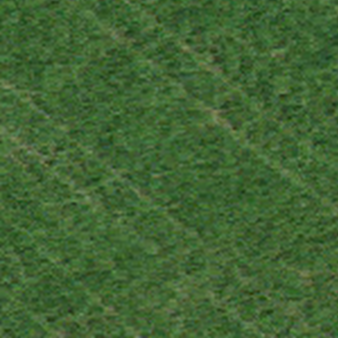
Label: other